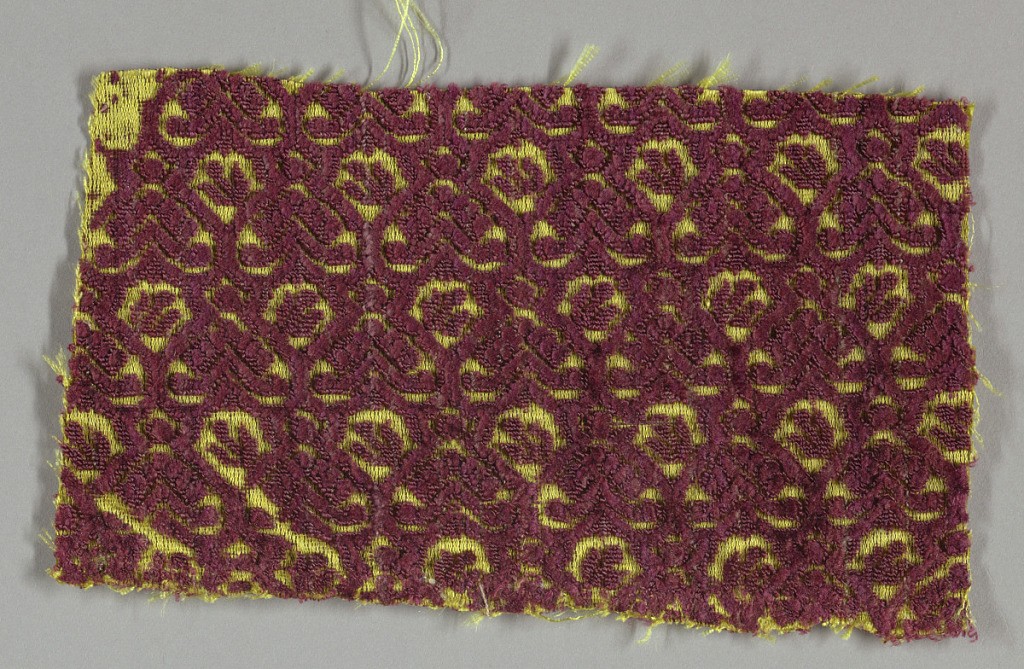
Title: Fragment
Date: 17th century
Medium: silk, metallic Technique: supplementary warp forming pile on a plain weave foundation (velvet) with supplementary wefts
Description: Trefoils in red on yellow ground.